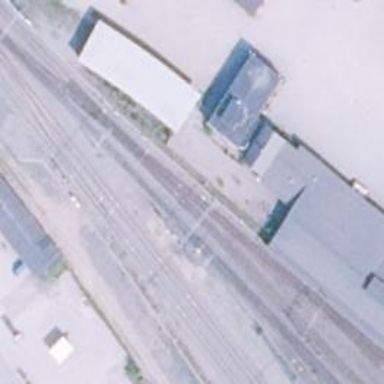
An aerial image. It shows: Railway signal.